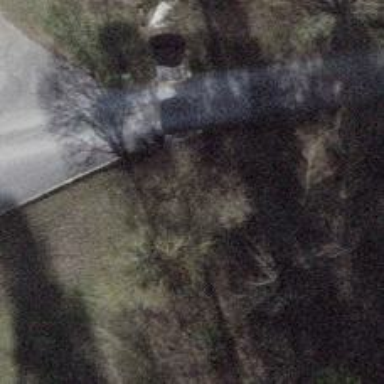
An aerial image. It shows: Tank trap barrier.